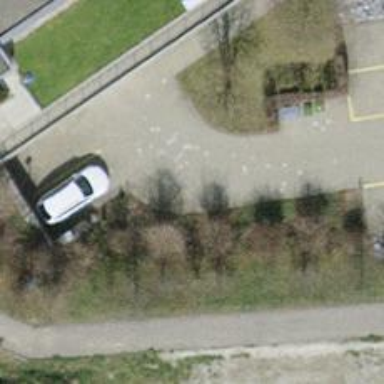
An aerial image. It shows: Road serving as parking aisle.